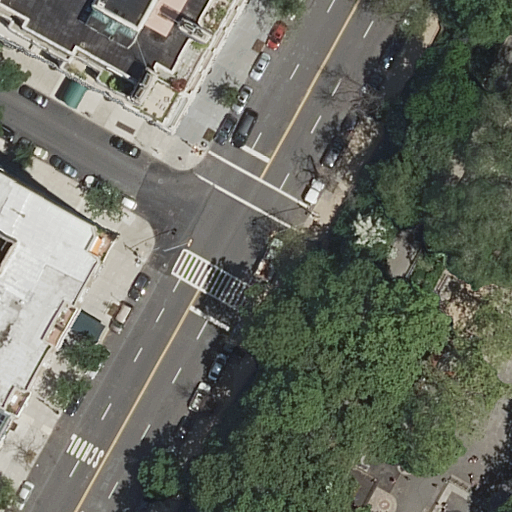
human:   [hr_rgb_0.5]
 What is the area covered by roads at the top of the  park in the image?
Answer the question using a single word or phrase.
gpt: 0m2

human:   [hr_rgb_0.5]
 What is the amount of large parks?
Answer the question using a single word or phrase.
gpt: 0

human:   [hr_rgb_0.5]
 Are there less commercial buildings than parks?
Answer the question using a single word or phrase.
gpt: yes

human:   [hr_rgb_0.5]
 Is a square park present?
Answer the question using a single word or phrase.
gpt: no

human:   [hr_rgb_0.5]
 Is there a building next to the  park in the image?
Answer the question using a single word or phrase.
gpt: yes

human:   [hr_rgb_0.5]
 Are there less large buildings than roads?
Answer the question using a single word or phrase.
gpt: yes

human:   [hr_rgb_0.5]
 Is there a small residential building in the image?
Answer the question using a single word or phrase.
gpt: yes

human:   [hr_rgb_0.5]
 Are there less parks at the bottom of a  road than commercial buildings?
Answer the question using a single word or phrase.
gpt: no

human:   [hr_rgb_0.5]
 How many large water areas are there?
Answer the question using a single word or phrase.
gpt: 0

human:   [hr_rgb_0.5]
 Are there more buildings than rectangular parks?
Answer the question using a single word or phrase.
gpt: yes

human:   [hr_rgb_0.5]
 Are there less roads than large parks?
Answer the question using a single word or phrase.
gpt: no

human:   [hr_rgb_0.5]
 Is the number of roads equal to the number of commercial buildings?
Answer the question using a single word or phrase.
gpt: no

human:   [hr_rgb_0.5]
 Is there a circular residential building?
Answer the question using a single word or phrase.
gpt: no

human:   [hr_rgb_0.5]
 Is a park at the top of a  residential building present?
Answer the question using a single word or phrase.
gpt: yes

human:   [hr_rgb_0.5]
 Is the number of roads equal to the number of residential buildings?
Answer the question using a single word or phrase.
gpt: no

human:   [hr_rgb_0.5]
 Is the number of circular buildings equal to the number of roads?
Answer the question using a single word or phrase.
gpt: no

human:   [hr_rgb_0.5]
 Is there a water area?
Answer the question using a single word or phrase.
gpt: no

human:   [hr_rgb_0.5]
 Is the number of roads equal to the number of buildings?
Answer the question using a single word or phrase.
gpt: no

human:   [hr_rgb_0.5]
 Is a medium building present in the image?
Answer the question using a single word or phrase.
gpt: no

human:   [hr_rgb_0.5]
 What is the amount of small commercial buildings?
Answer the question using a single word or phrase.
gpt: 0

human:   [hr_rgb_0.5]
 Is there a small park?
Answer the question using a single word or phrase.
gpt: yes

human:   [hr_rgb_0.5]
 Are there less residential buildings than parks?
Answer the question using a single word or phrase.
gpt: no

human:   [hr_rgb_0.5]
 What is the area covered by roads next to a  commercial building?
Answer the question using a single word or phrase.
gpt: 0m2

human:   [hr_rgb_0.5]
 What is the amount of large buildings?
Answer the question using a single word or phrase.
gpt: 2

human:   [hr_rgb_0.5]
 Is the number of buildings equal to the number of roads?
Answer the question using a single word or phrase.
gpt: no

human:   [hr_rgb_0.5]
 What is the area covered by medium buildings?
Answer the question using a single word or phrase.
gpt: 0m2

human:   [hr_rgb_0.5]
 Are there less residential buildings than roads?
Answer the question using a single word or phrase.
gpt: yes

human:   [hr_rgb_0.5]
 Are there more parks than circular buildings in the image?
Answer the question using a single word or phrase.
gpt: yes

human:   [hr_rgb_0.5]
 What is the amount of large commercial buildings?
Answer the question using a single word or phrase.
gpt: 0

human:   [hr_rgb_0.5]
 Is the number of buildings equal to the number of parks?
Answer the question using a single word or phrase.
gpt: no

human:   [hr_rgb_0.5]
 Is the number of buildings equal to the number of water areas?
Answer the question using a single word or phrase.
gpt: no

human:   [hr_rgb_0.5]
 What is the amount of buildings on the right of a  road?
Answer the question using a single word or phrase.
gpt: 0

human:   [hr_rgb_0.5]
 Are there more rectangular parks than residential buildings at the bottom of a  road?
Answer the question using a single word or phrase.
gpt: no

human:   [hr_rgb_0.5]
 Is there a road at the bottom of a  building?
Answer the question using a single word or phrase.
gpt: yes

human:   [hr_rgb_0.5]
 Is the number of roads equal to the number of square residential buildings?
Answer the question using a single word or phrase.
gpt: no

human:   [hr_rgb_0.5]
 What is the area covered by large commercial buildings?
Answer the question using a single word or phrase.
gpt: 0m2